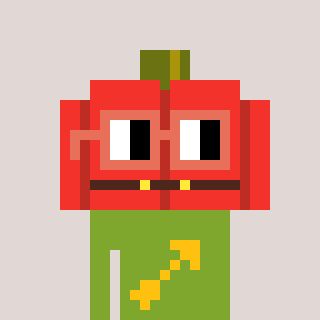
a pixel art character with square orange glasses, a pumpkin-shaped head and a slimegreen-colored body on a warm background